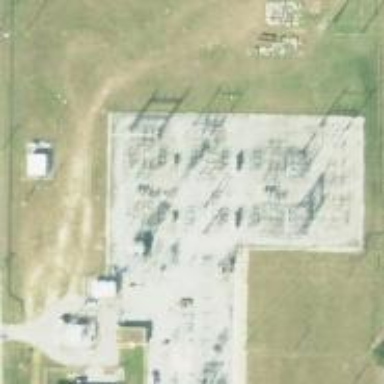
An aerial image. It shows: Switch used for power control.